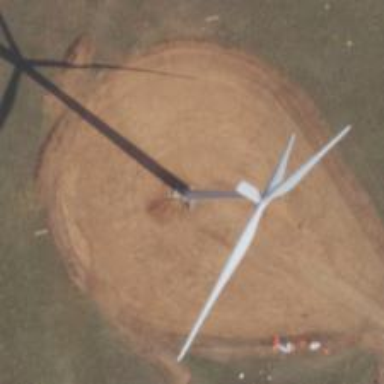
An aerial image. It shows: Wind generator using horizontal axis wind turbines.